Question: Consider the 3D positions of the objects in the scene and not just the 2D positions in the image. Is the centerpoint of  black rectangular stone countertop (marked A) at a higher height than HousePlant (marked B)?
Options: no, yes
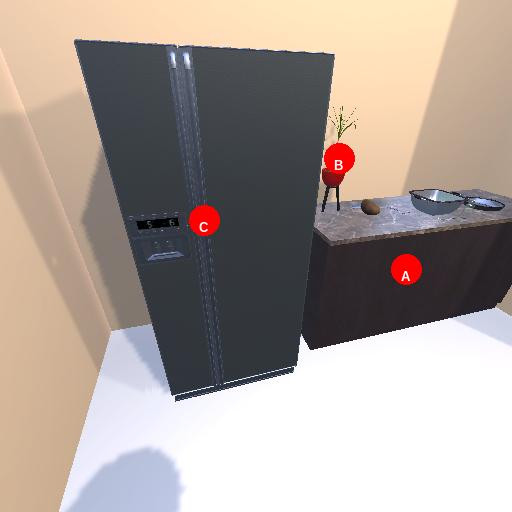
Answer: no